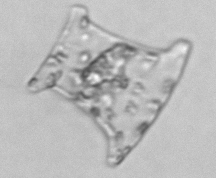
Label: Eucampia